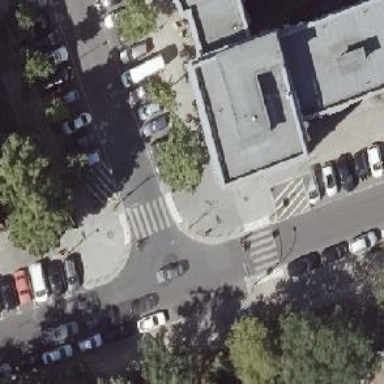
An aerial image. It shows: Uncontrolled zebra crossing with markings on both sides.